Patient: sex F, age 67
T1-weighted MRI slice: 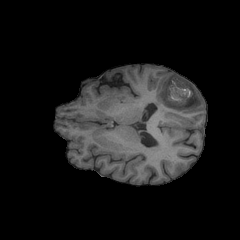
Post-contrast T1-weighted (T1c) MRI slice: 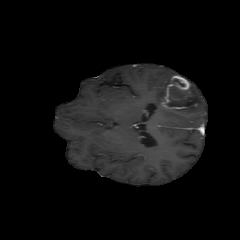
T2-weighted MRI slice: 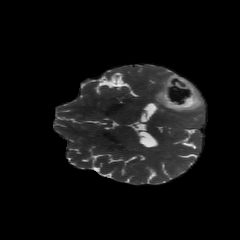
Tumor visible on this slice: yes
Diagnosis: Glioblastoma, IDH-wildtype
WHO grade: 4